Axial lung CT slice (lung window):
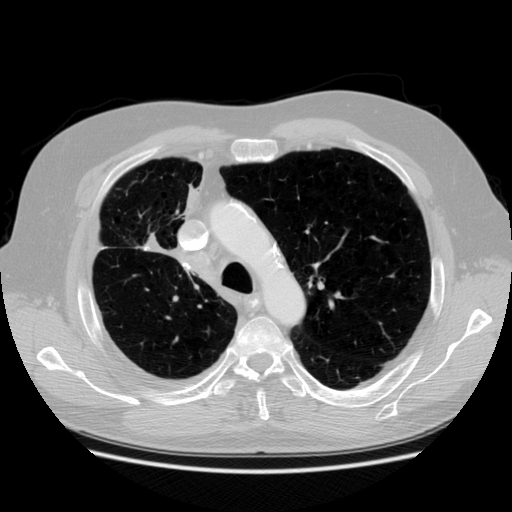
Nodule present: no